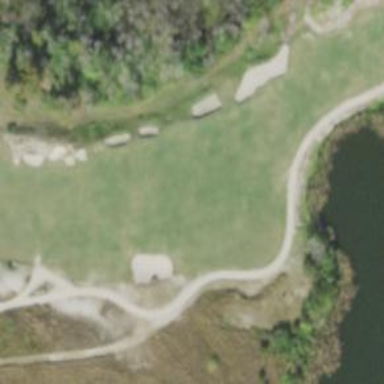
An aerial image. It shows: View of golf hole.